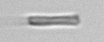
Label: fiber